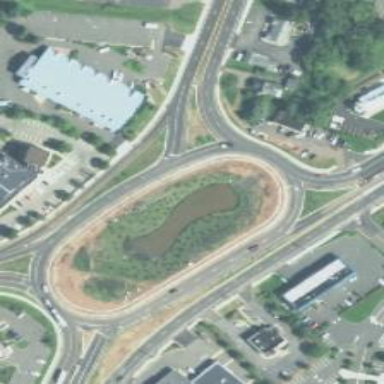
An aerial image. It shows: Circular junction on trunk highway.